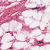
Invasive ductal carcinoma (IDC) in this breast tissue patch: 0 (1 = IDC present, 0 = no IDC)